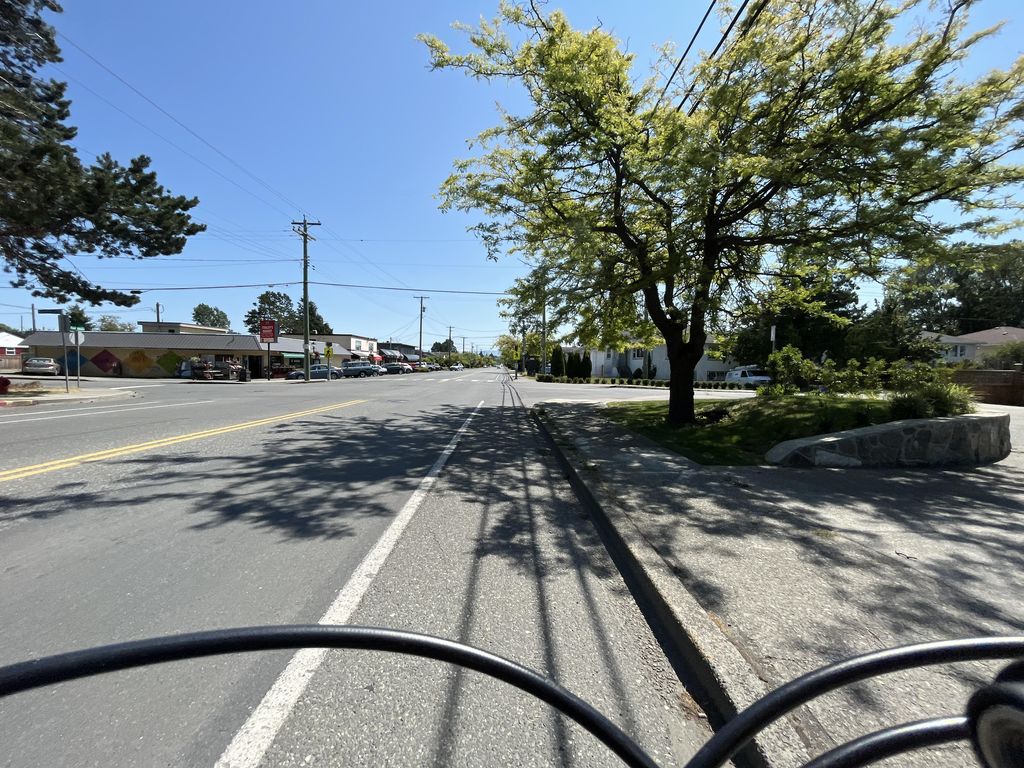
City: victoria